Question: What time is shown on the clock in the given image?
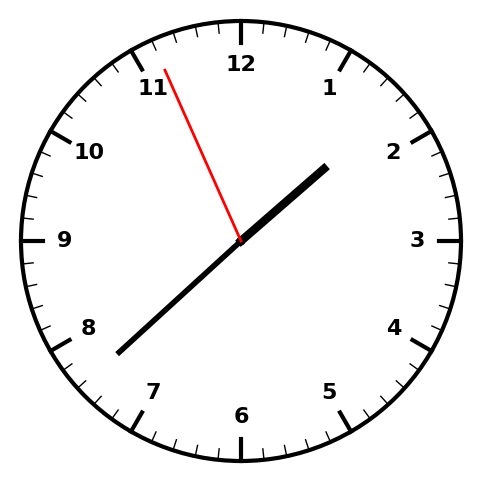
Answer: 01:37:56